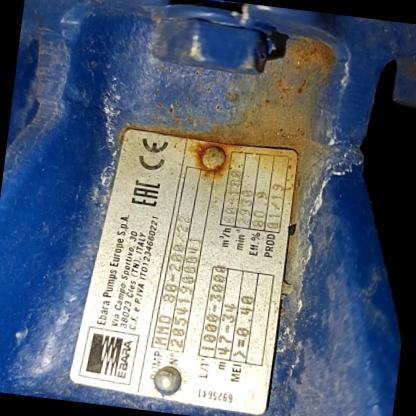
Klasa: tabliczka-znamionowa